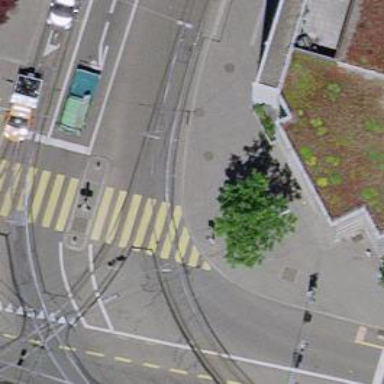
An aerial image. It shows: Road crossing with traffic signals.